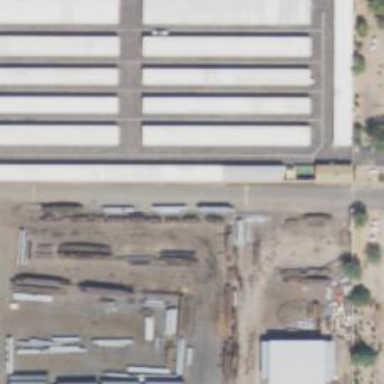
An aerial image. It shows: Storage rental shop.